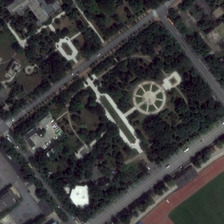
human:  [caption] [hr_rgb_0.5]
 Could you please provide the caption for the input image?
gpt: n the middle of the square there was a round green lawn .

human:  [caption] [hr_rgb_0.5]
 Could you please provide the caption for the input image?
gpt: there is a football field beside the road .

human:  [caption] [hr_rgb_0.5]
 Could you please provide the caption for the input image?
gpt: there is a football field beside the road .

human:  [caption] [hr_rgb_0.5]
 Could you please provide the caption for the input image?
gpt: n the middle of the square there was a round green lawn .

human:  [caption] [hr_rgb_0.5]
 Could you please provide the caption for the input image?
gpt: there is a football field beside the road .